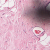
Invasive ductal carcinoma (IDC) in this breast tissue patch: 0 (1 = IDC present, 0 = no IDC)